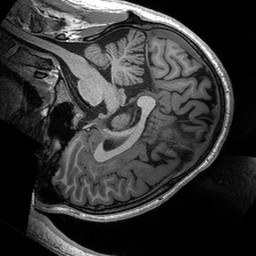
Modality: T1w
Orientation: sagittal
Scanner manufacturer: siemens
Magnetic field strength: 3 T
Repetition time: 2.53 s
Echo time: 0.00288 s